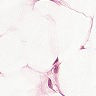
Metastatic tissue present: yes